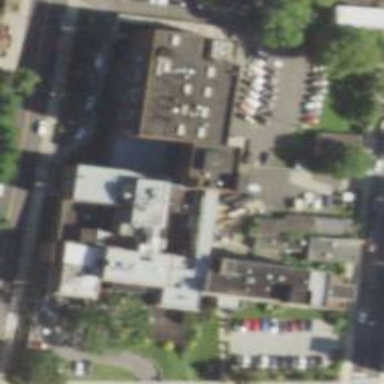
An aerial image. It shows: Hospital.